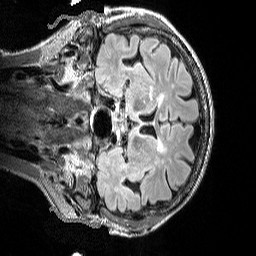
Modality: FLAIR
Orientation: coronal
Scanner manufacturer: siemens
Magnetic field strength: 3 T
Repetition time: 5 s
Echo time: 0.391 s